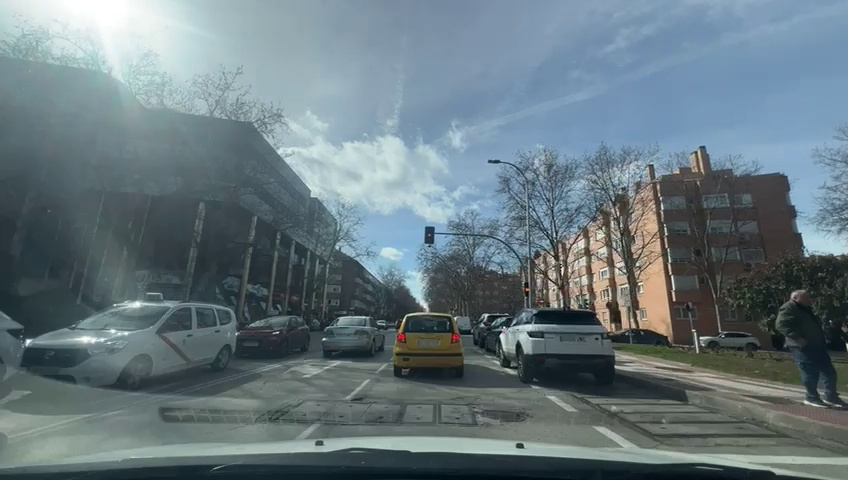
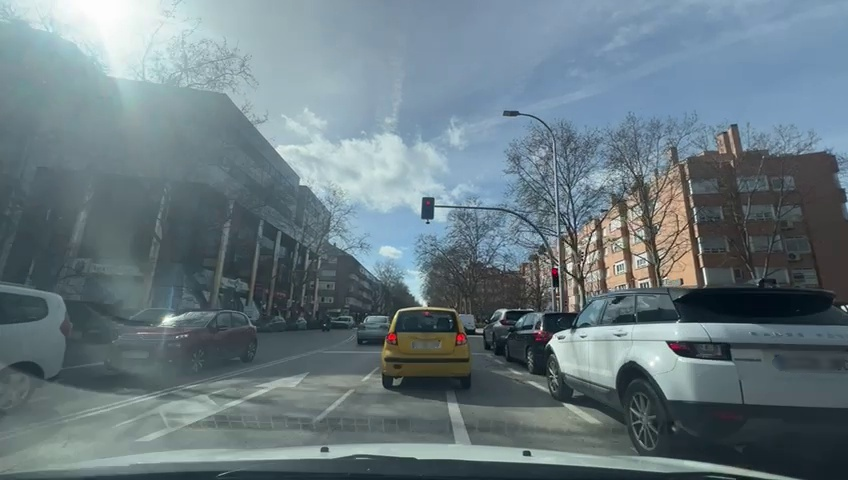
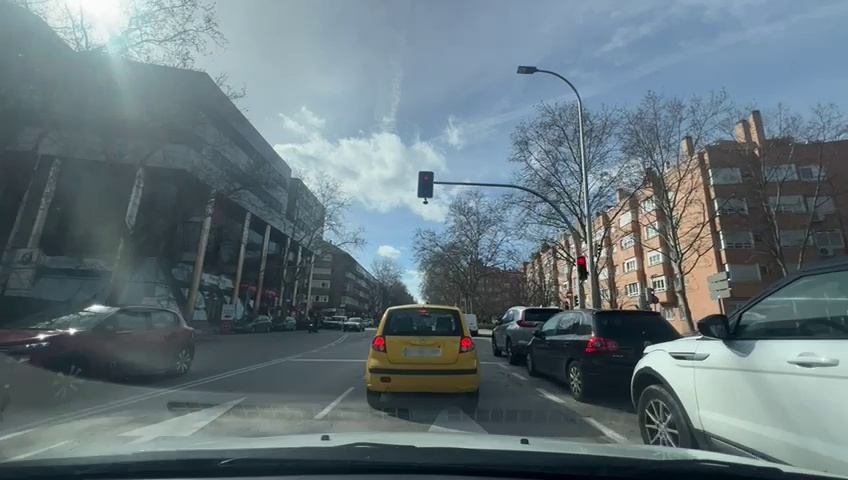
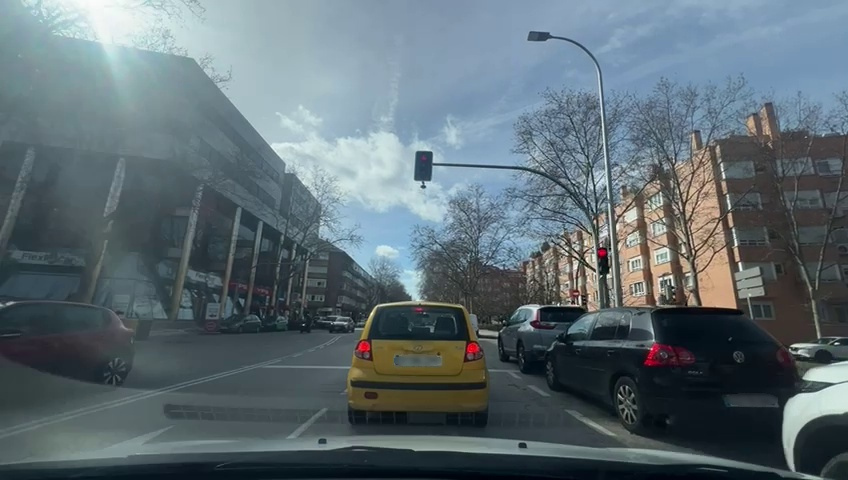
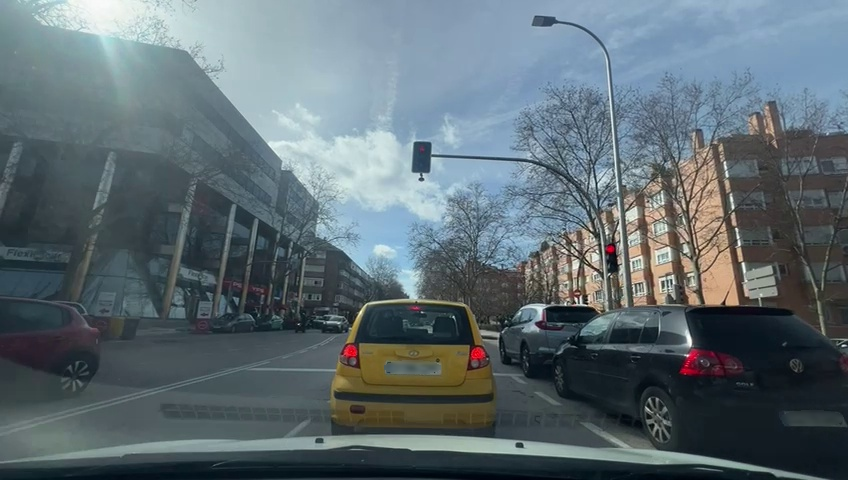
Situation: Leading braking
Question: Is there a vehicle directly ahead in the ego lane with brake lights on?
Answer: Yes
Reasoning: the mingo vehicle ahead has the brake lights on

Situation: Leading braking
Question: Is the distance between the ego vehicle and the vehicle ahead decreasing?
Answer: Yes
Reasoning: the distance between the ego vehicle and the mingo vehicle ahead is decreasing as the mingo vehicle is stopped

Situation: Leading braking
Question: Is either the ego vehicle or the leading vehicle stationary?
Answer: Yes
Reasoning: the leading mingo vehicle is stationary as it is at a traffic light

Situation: Leading braking
Question: Is the ego vehicle decelerating due to dense traffic or congestion ahead?
Answer: Yes
Reasoning: there is a traffic light ahead which causes the mingo leading vehicle to be stationary.